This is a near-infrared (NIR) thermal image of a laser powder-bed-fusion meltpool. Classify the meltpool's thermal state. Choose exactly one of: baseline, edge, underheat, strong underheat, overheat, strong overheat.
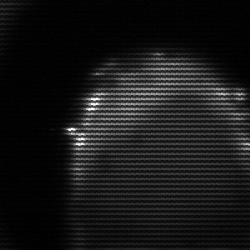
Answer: edge